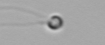
Label: flagellate